Chest X-ray:
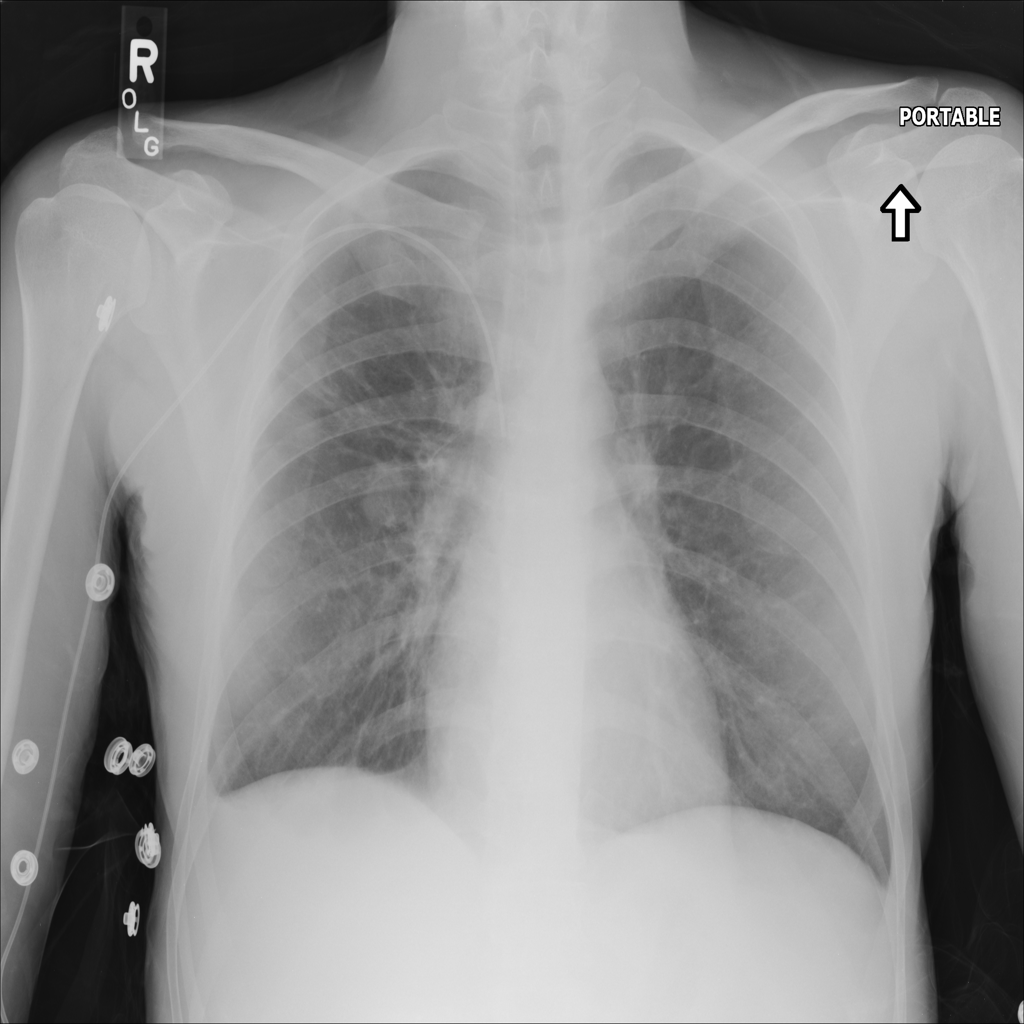
Findings: Nodule, Fibrosis, Pleural Thickening
No abnormal finding: no